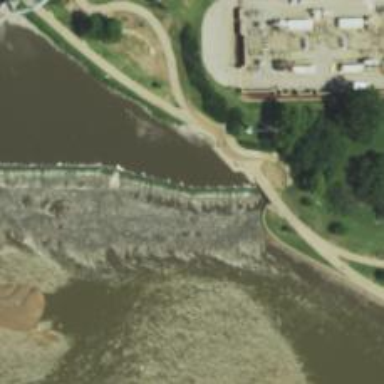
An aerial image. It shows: Weir along the waterway.